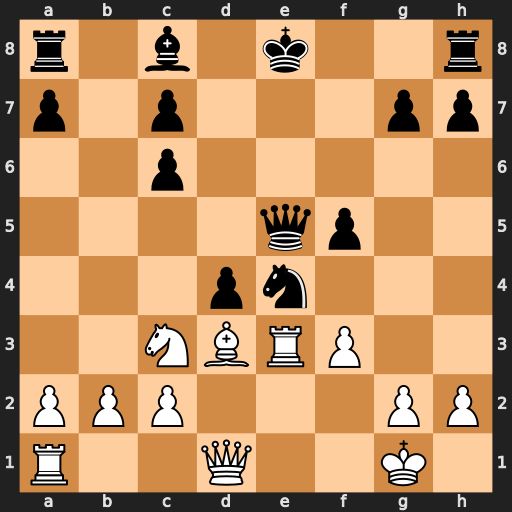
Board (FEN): r1b1k2r/p1p3pp/2p5/4qp2/3pn3/2NBRP2/PPP3PP/R2Q2K1
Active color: w
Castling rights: kq
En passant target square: -
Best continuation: Bxe4 dxe3 Bxc6+